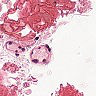
Metastatic tissue present: no